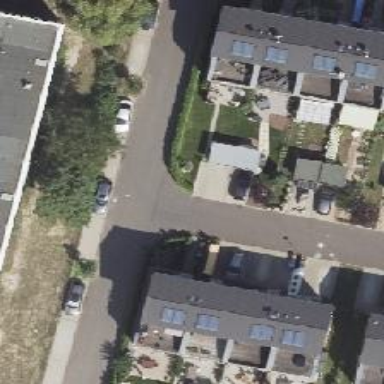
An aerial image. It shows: Asphalt road in living street.